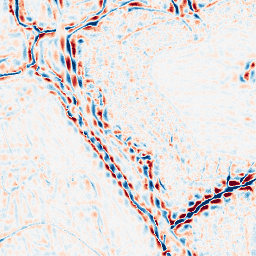
Category: wavelet
Decomposition family: wavelet_biorthogonal
Decomposition parameters: wavelet: bior3.5
level: 3
Upsampling method: regularized
Upsampling parameters: scale: 2
lambda_reg: 0.01
Upsampling scale: 2